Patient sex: M
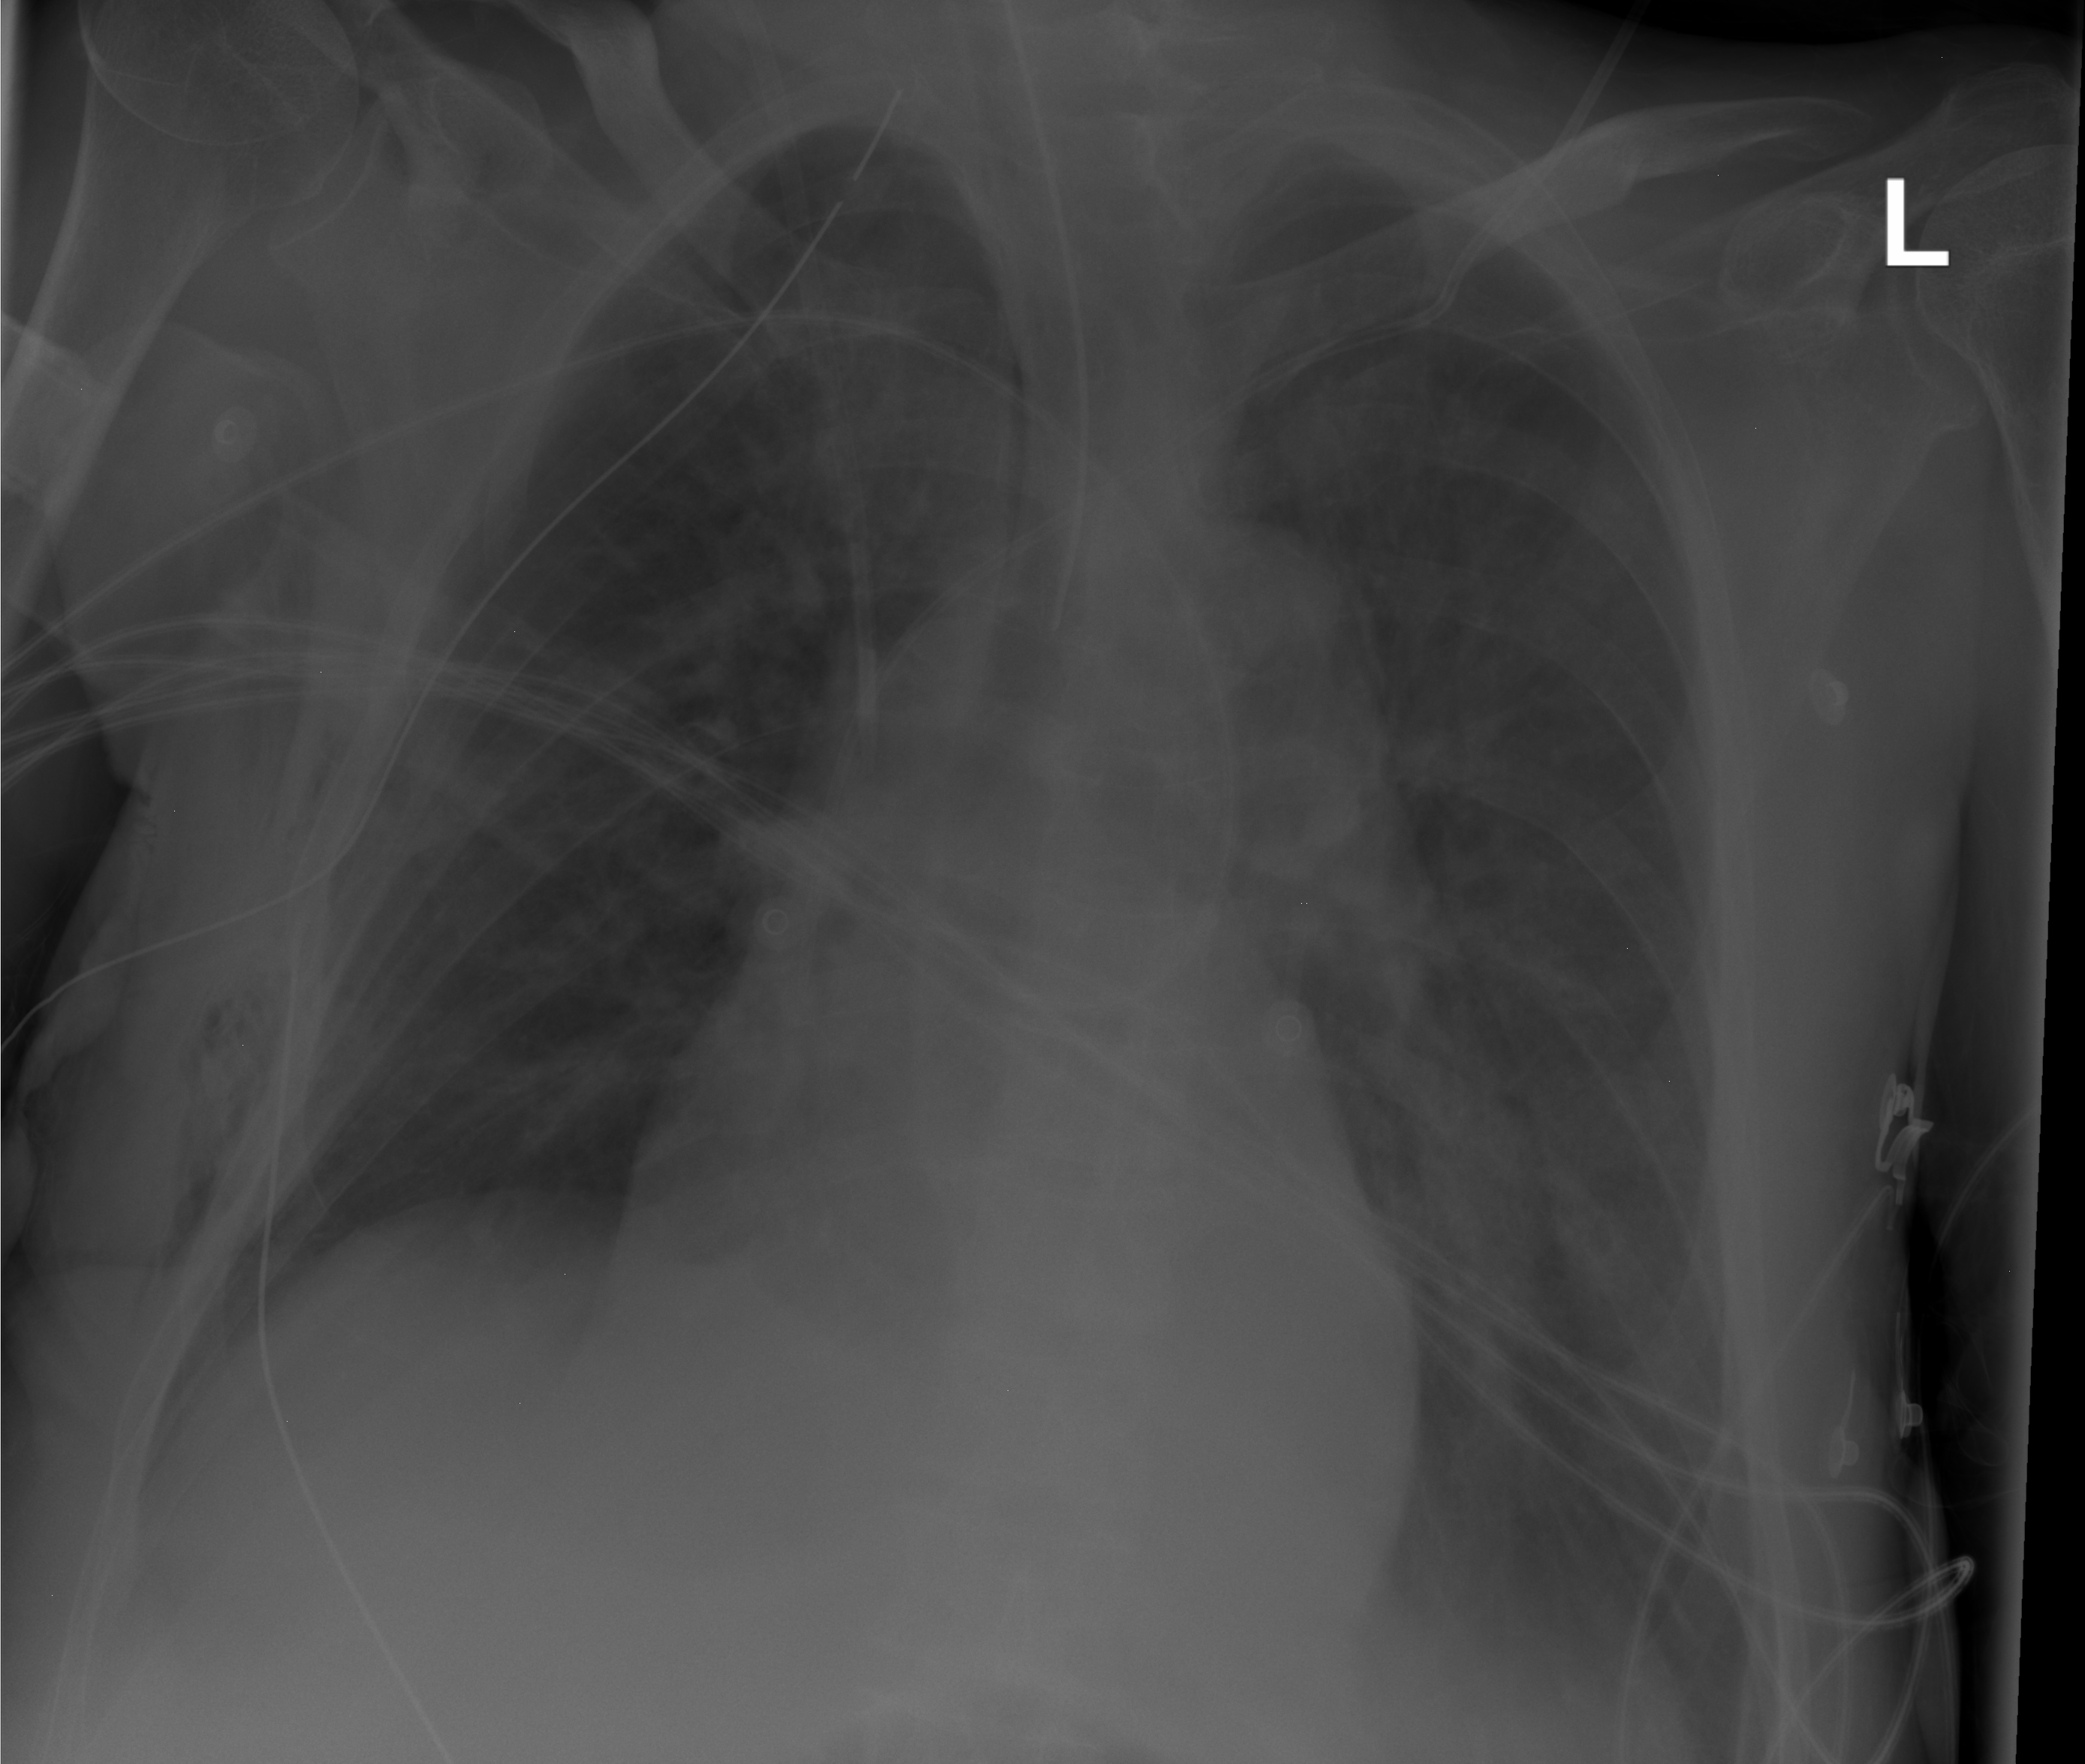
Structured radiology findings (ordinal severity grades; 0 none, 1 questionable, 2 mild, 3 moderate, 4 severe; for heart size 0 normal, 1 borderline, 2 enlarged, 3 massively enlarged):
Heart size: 2
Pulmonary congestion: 2
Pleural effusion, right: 0
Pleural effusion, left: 1
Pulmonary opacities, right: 0
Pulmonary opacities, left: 0
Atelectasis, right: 0
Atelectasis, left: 0